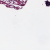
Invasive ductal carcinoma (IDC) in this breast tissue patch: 0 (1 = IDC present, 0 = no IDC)